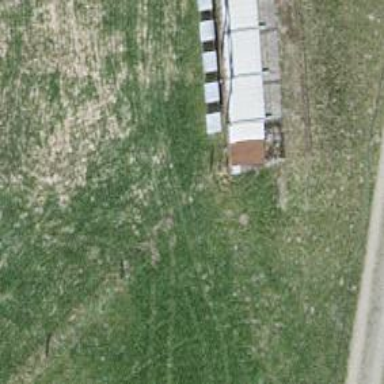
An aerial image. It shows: Retaining wall.